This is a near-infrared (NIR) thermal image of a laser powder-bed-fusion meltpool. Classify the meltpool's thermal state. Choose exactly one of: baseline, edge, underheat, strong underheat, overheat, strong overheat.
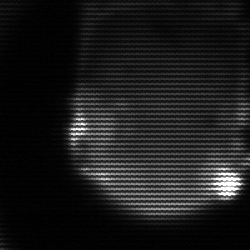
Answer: edge